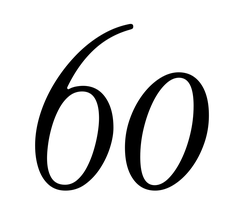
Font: InstrumentSerif-Italic